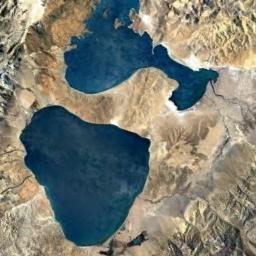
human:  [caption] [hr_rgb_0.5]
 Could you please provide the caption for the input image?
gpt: The ground is uneven around the lake .

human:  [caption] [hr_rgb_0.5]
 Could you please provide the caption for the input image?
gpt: The lake is irregular in shape .

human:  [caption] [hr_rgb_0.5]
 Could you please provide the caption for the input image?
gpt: Two irregularly shaped blue lakes surrounded by yellow brown mountains .

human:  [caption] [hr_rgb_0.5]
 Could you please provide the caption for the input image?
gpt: There are two lakes in a brown mountain .

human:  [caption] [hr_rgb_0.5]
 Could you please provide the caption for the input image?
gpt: The two lakes lie in a basin between mountains and the water is dark blue .